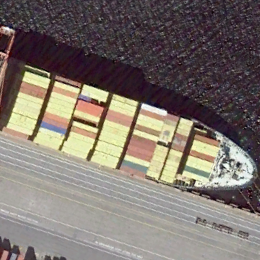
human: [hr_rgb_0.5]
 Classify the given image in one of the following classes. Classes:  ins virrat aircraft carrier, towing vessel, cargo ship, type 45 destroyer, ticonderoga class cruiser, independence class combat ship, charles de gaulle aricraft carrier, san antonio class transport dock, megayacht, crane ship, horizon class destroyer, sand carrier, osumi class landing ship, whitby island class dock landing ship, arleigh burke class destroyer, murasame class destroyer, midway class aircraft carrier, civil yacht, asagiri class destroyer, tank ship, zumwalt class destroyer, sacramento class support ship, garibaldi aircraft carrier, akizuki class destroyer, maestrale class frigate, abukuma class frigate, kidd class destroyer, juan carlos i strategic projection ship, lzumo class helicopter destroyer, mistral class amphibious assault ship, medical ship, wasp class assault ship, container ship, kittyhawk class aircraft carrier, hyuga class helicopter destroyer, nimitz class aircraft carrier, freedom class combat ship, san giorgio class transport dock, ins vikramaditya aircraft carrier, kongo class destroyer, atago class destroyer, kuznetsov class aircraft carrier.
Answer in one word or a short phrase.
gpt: Container ship